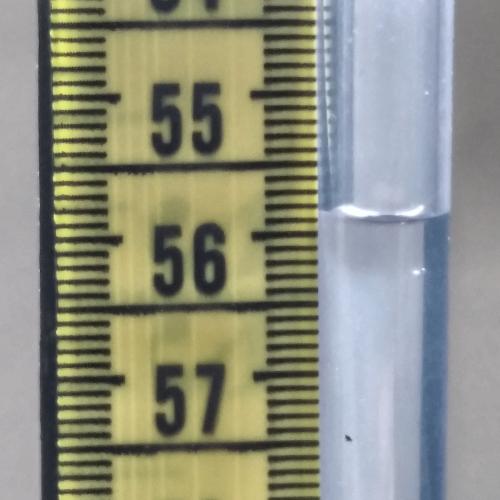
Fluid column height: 55.8 cm